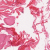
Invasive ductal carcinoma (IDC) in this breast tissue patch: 0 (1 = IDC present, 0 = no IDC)